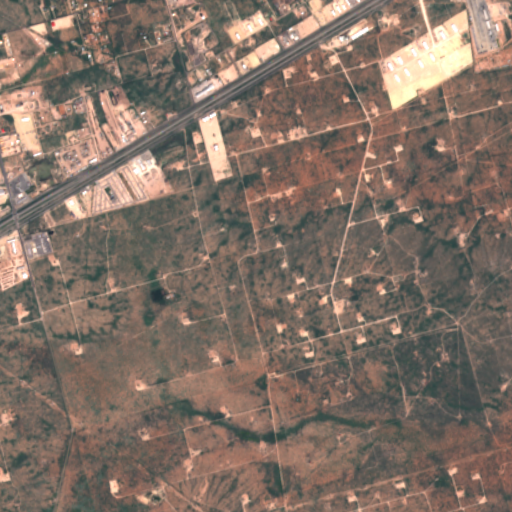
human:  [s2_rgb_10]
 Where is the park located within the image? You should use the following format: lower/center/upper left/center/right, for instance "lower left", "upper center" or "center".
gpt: The park is located in the center left of the image.
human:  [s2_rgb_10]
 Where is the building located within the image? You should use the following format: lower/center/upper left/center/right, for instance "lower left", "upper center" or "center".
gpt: The building is located in the center left of the image.
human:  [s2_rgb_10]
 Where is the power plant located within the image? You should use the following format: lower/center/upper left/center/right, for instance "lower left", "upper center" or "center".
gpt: There is no power plant in the image.